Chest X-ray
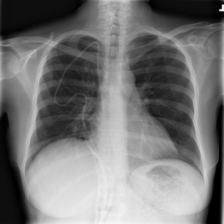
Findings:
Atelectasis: negative
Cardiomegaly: negative
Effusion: negative
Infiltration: negative
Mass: negative
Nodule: negative
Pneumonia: negative
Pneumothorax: negative
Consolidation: negative
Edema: negative
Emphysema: negative
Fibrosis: negative
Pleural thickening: negative
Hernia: negative